Question: I have the following code written:
'''
dev.new()
ggplot(Depot)+geom_path(mapping=aes(x=time, y=C1,color="Central Compartment"))+
geom_path(mapping=aes(x=time,y=C2, color="Peripheral Compartment"))+
xlab("Time (hours)")+ylab("Concentration (mg/L)")'
'''
which gives me the graph below. However, I'd like to be able to change the colors from the defaults that are being assigned, as well as change the legend title from "colour" to something more relevant to my graph.

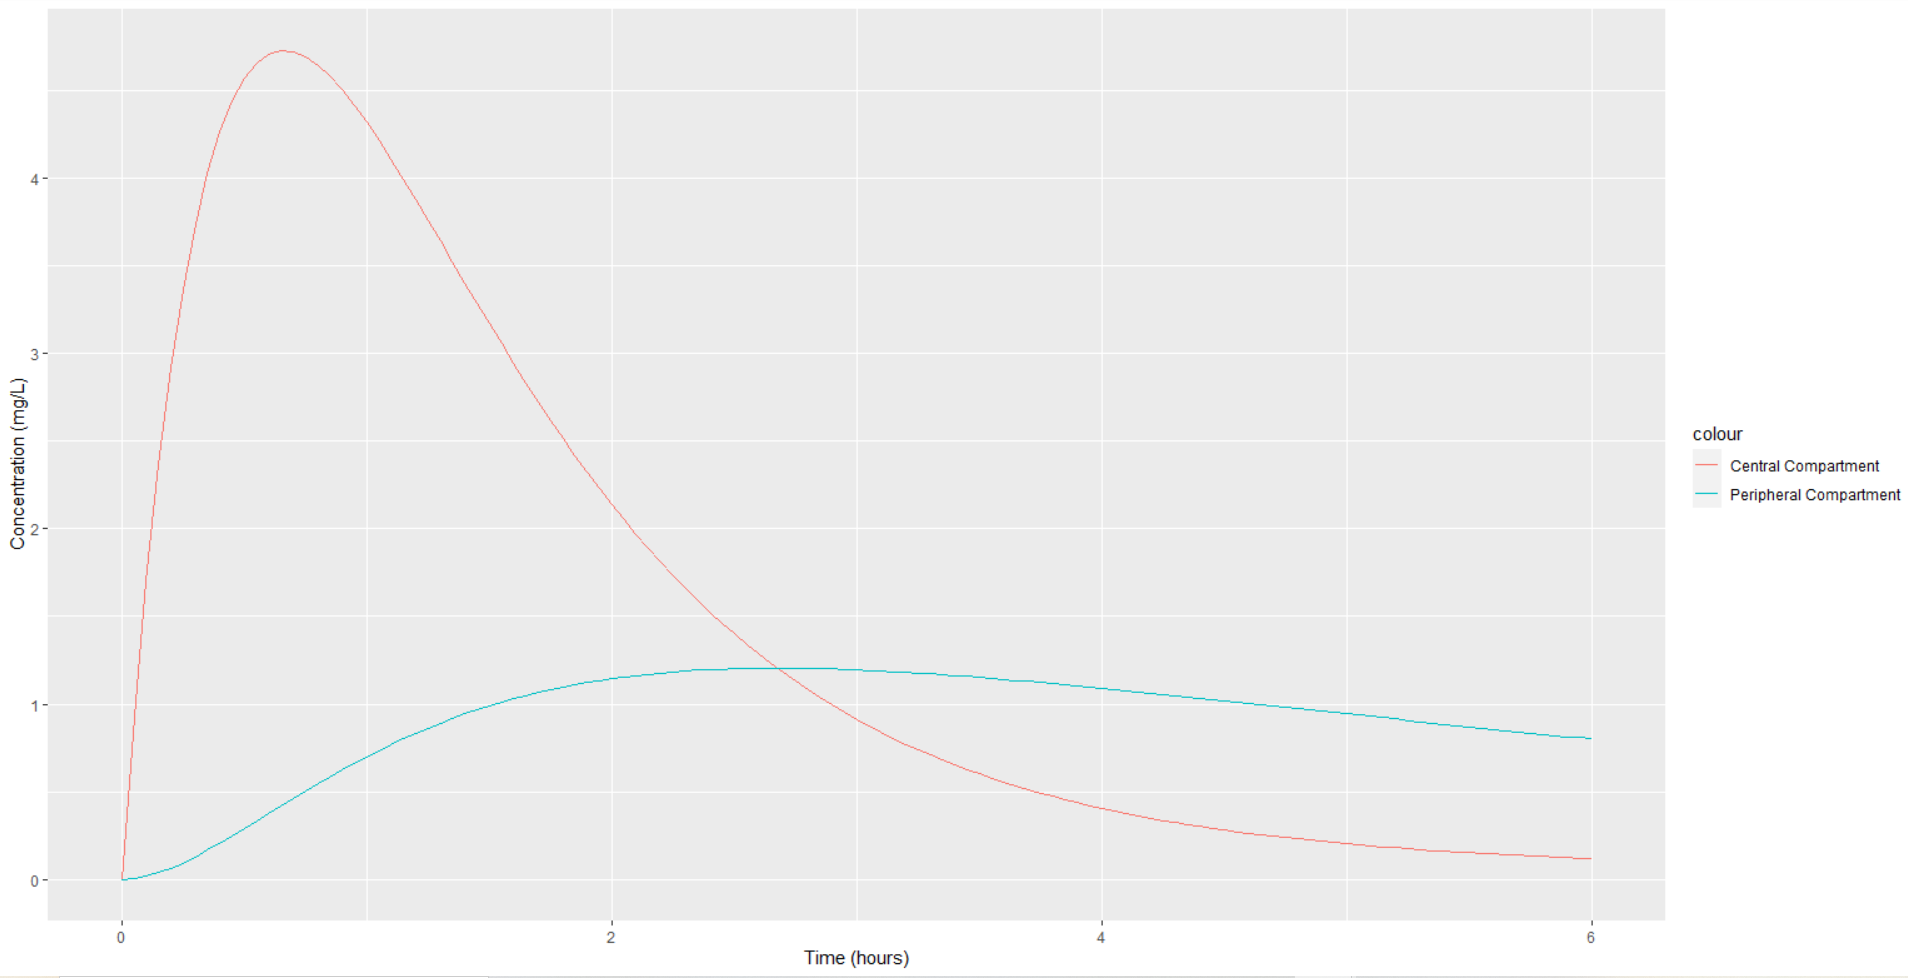
Answer: You can set the title of the legend with 'labs(color = "Your label")' and specify the colours with 'scale_color_manual(values = c("color1", "color2"))'
Here's an example with an approximation of your data:
'''
ggplot(Depot) +
geom_path(aes(x = time, y = C1, color = "Central Compartment")) +
geom_path(aes(x = time, y = C2, color = "Peripheral Compartment")) +
xlab("Time (hours)") +
ylab("Concentration (mg/L)") +
labs(colour = "Compartment") +
scale_color_manual(values = c("forestgreen", "deepskyblue4"))
'''
<URL>
---
'''
time <- seq(0, 6, 0.1)
C1 <- 12 * dgamma(time, 1.8)
C2 <- 5 * dgamma(time, 3.5)
Depot <- data.frame(time, C1, C2)
'''